Question: I have to accomodate an MREC advertisement in my layout. The ad is 300pixels wide, and cannot resize as the fluid grid otherwise contracts.
Further, the ad needs to be the first item on smartphone, before the headline block. So, on the breakpoint I am setting it to omega to push it "after" the headline, as in this screenshot (gray rules just to make it easier to see).

The headline is 8 cols, the ad is 4. All is fine except on ipad the ad column and the ad reduces to under 300 pixels, which we are not allowed to do. So, how to keep everything fluid except the ad container?
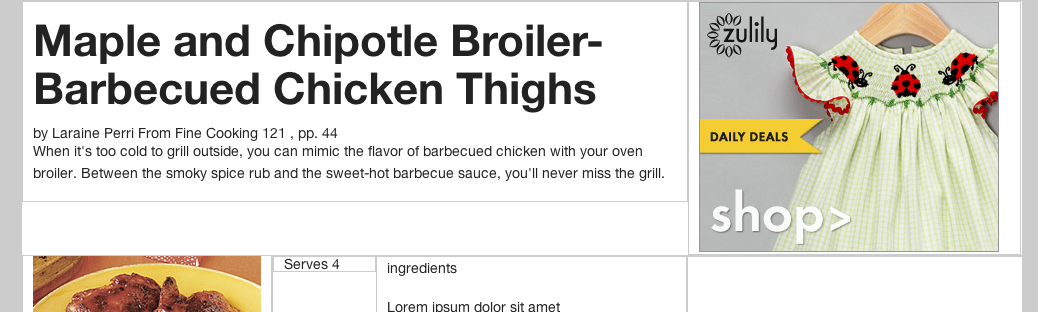
Answer: This is not hard to do, but it means the grid up top won't exactly match the flexible grid below. I assume that isn't an issue. You have to use some functions to lay out these two elements, but everything else can be done exactly as it was before.
You can keep the ad flexible down to a minimum width:
'''
.ad {
@include span-columns(4 omega);
min-width: 300px; // you can use any width you want.
}
'''
Or you can make the ad completely static:
'''
.ad {
float: right;
width: columns-width(4); // you can use any width you want.
}
'''
The important part is that .
You have a few other options. The simplest might be to set right margins and padding equal to the static ad size (plus gutter):
'''
.headline {
margin-right: columns-width(4) + $gutter-width;
}
'''
Or, if you want that gutter to flex, try:
'''
.headline {
margin-right: columns-width(4);
padding-right: gutter();
}
'''
You can add 'clear: both;' to the main content to make sure it clears the headline and ad.
If this approach doesn't work for you, try creating a new "formatting context" for the headline. One of the classic techniques is simply 'overflow: hidden;'. Nicole Sullivan has a good <URL>, but it gets a bit more complex and you may not need all that.
All these solutions require the ad coming first in the markup. The only way around that is if you know the height of the ad. In that case, you could position the ad absolutely rather than floating it, create space for it in the same way, and set a min-height on the headline (or row-container if you have one).